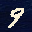
Label: 9